Question: I'm not quite sure how to say this so I'll try to be clear in my description.
Right now I have a 3D numpy array where the 1st column represents a depth and the 2nd a position on the x-axis. My goal is to make a pcolor where the columns are spread out along the x-axis based on the values in a 1D float array.
Here's where it gets tricky, I only have the relative distances between points. That is, the distance between column 1 and column 2 and so on.
Here's an example of what I have and what I'd like:
'''
darray = [[2 3 7 7]
[4 8 2 3]
[6 1 9 5]
[3 4 8 4]]
posarray = [ 3.767, 1.85, 0.762]
DesiredArray = [[2 0 0 0 3 0 7 7]
[4 0 0 0 8 0 2 3]
[6 0 0 0 1 0 9 5]
[3 0 0 0 4 0 8 4]]
'''
How I tried implementing it:
'''
def space_set(darr, sarr):
spaced = np.zeros((260,1+int(sum(sarr))), dtype = float)
x = 0
for point in range(len(sarr)):
spaced[:, x] = darr[:,point]
x = int(sum(sarr[0:point]))
spaced[:,-1] = darr[:,-1]
'''
Then I was planning on using matplotlibs pcolor to plot it. This method seems to lose columns though. Any ideas for either directly plotting or making a numpy array to plot? Thanks in advance.
Here's an example of what I'm looking for.
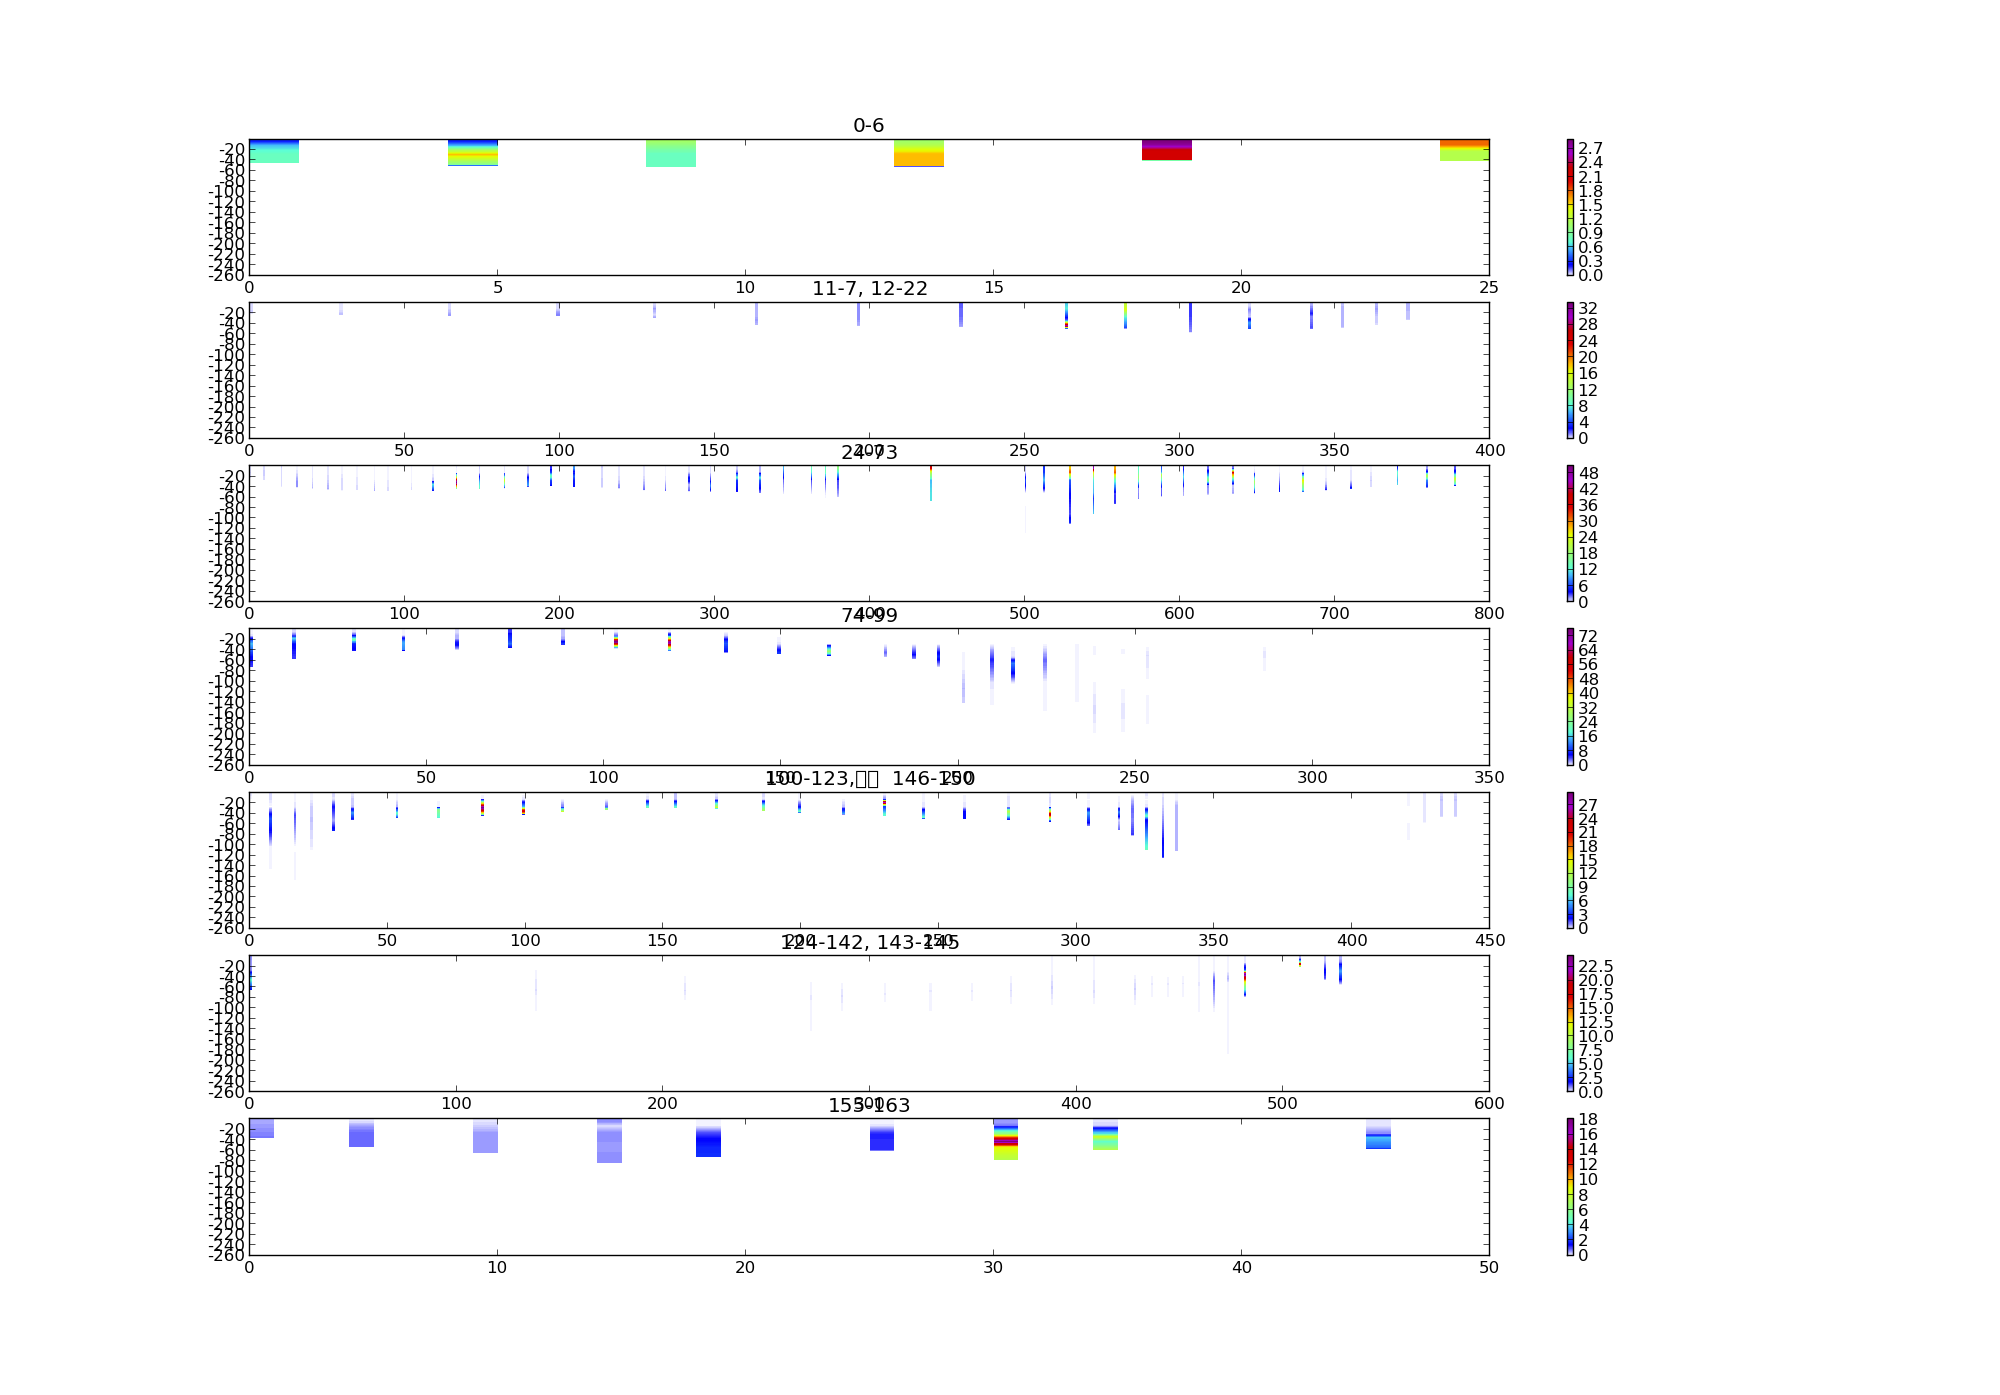
Answer: Since there is so much whitespace, perhaps it would be easier to draw the <URL>
'''
import matplotlib.pyplot as plt
import numpy as np
import matplotlib.patches as patches
import matplotlib.cm as cm
def draw_rect(x, y, z):
rect = patches.Rectangle((x,y), 1, 1, color = jet(z))
ax.add_patch(rect)
jet = plt.get_cmap('jet')
fig = plt.figure()
ax = fig.add_subplot(111)
darray = np.array([[2, 3, 7, 7],
[4, 8, 2, 3],
[6, 1, 9, 5],
[3, 4, 8, 4]], dtype = 'float')
darray_norm = darray/darray.max()
posarray = [3.767, 1.85, 0.762]
x = np.cumsum(np.hstack((0, np.array(posarray)+1)))
for j, i in np.ndindex(darray.shape):
draw_rect(x[j], i, darray_norm[i, j])
ax.set_xlim(x.min(),x.max()+1)
ax.set_ylim(0,len(darray))
ax.invert_yaxis()
m = cm.ScalarMappable(cmap = jet)
m.set_array(darray)
plt.colorbar(m)
plt.show()
'''
yields